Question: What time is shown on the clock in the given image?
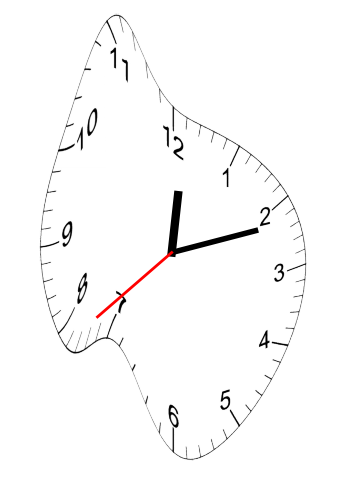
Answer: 12:11:38